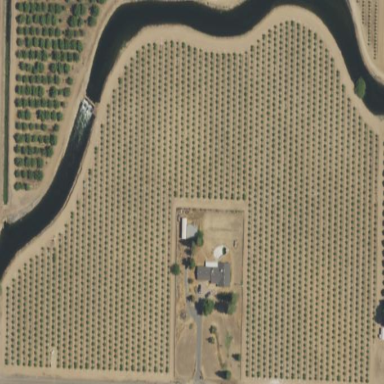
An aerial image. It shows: Orchard.